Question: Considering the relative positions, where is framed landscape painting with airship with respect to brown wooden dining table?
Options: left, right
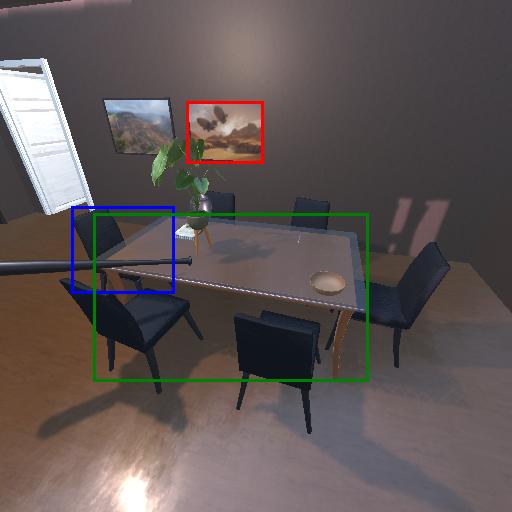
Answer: left